Field crop: tomato
Growth stage: 2
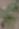
Species: solanum